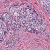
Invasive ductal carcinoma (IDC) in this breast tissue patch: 1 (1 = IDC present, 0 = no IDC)